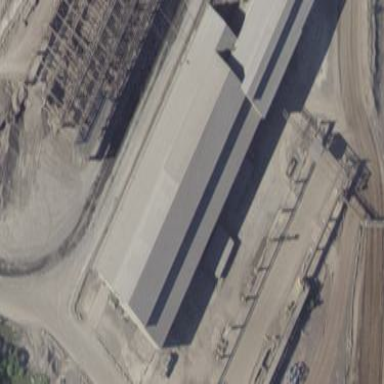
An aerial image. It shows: Industrial building being used for industrial purposes.